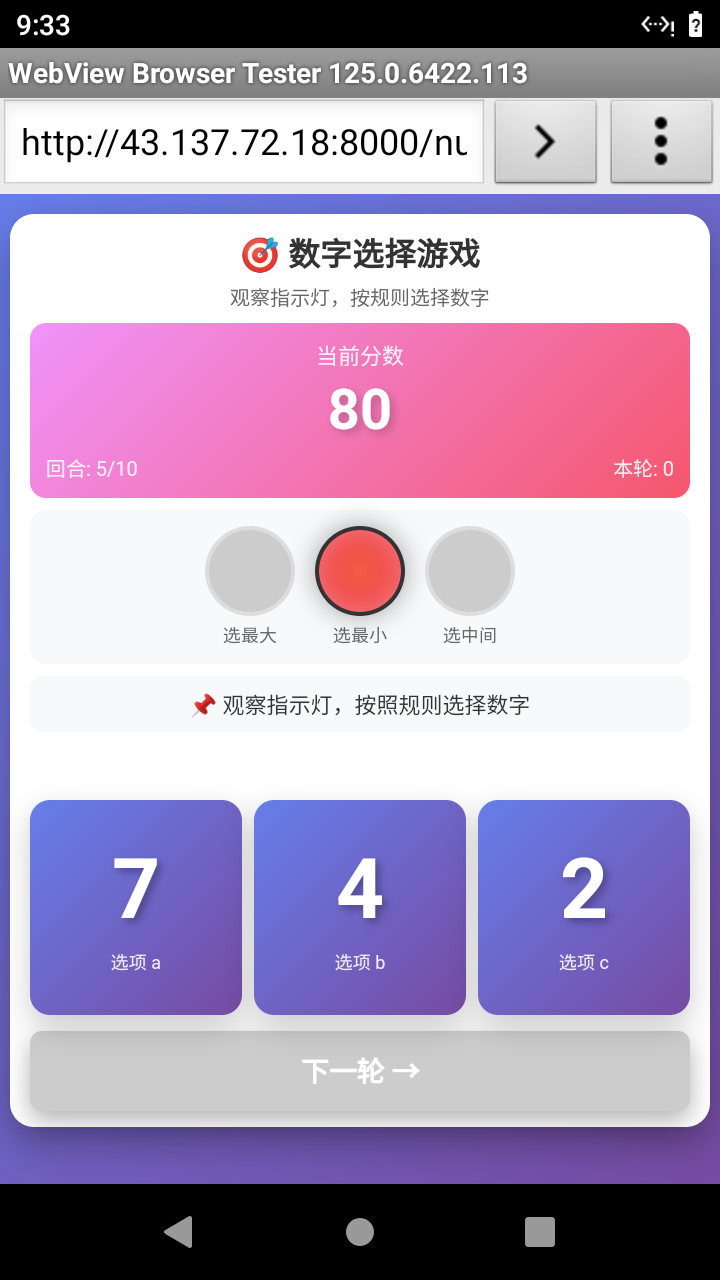

Select the correct number based on the traffic light color.
Answer: 2